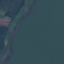
Land use / land cover: SeaLake